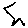
Label: hexagon